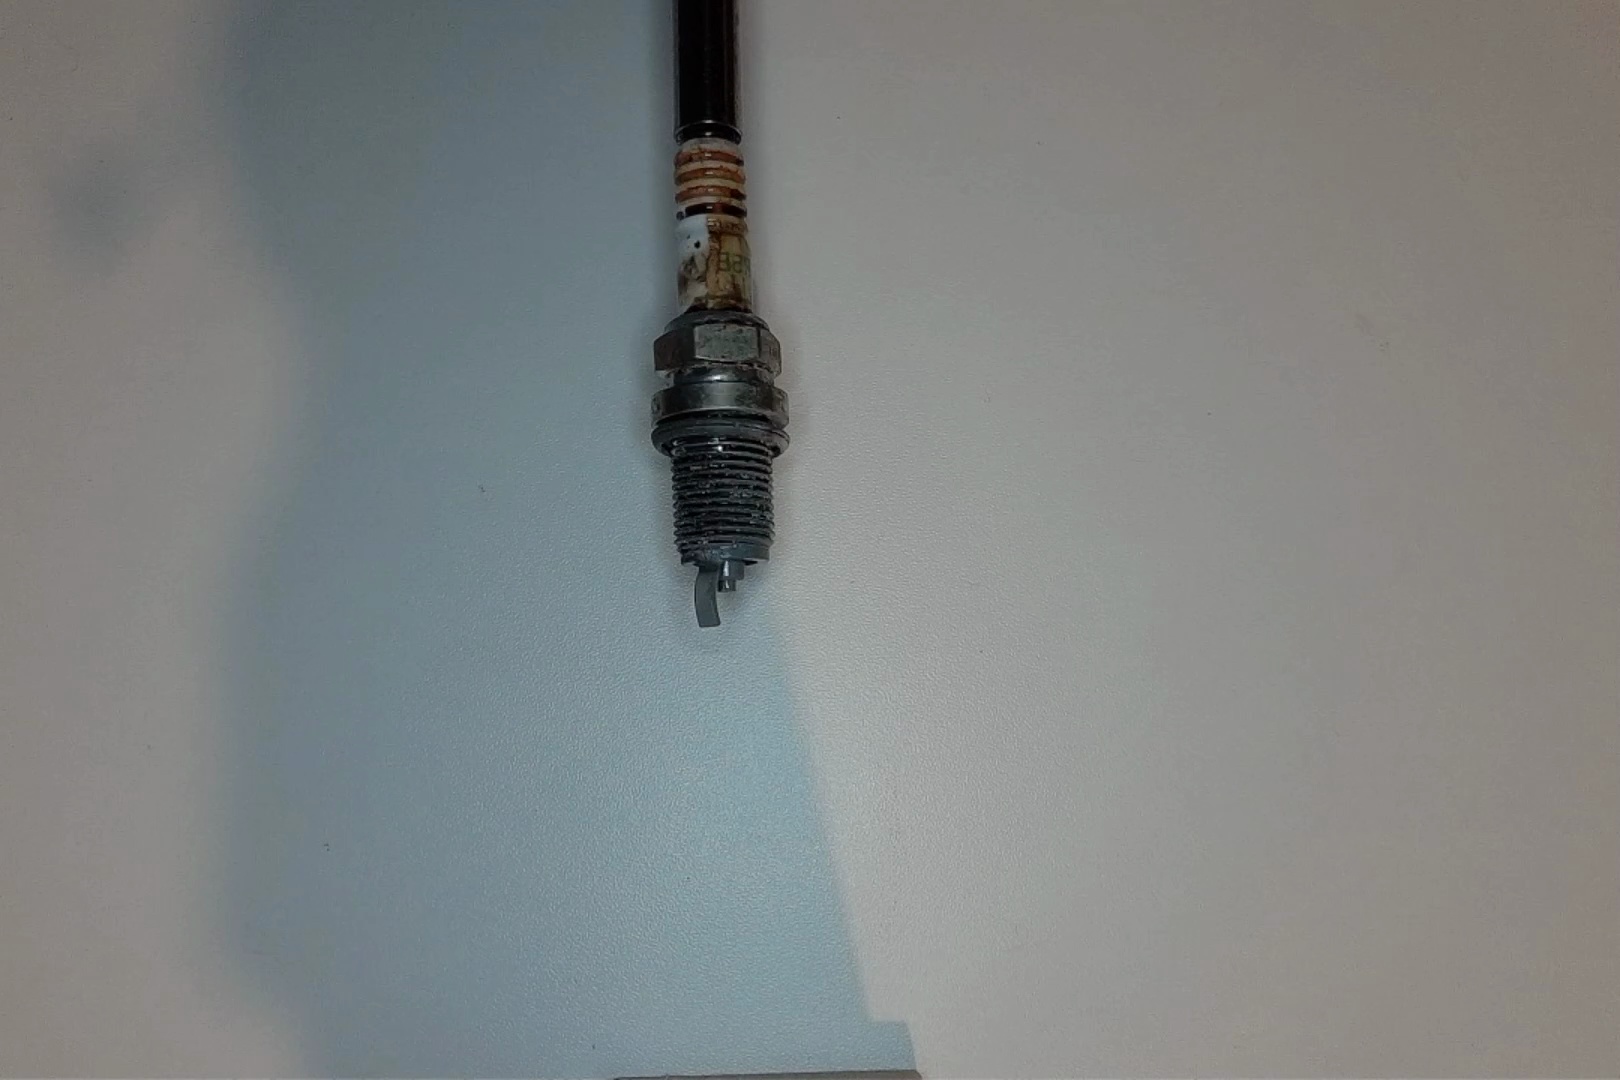
Label: anomaly